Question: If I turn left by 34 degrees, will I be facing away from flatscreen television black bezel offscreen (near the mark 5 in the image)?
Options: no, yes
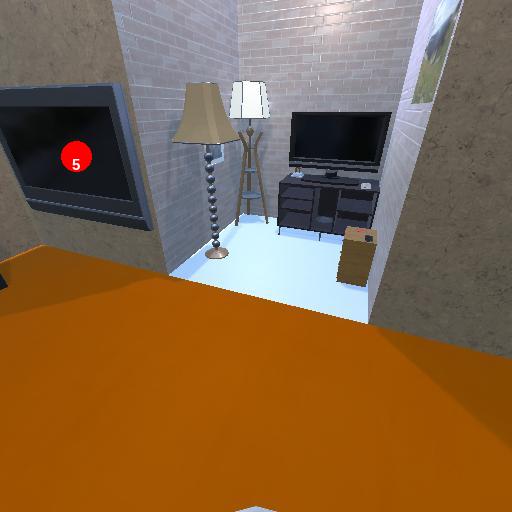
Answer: no